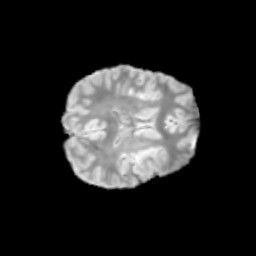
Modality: T2w
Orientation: axial
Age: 11
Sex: male
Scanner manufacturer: siemens
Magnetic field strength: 3 T
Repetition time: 3.8 s
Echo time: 0.07 s